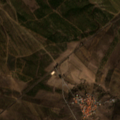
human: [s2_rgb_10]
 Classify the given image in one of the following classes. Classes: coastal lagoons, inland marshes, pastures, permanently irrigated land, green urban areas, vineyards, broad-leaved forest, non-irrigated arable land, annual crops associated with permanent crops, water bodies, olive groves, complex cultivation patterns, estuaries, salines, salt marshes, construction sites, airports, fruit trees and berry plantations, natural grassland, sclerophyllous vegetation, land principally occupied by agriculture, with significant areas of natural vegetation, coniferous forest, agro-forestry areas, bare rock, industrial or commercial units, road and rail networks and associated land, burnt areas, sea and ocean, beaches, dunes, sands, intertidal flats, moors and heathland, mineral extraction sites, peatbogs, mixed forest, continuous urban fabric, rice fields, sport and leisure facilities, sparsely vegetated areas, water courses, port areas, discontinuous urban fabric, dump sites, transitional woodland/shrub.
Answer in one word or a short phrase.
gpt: land principally occupied by agriculture, with significant areas of natural vegetation, transitional woodland/shrub